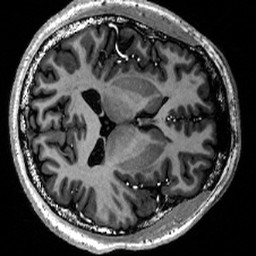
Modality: T1w
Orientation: axial
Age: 20
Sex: male
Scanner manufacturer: siemens
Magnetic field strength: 6.98 T
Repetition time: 6 s
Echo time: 0.00299 s